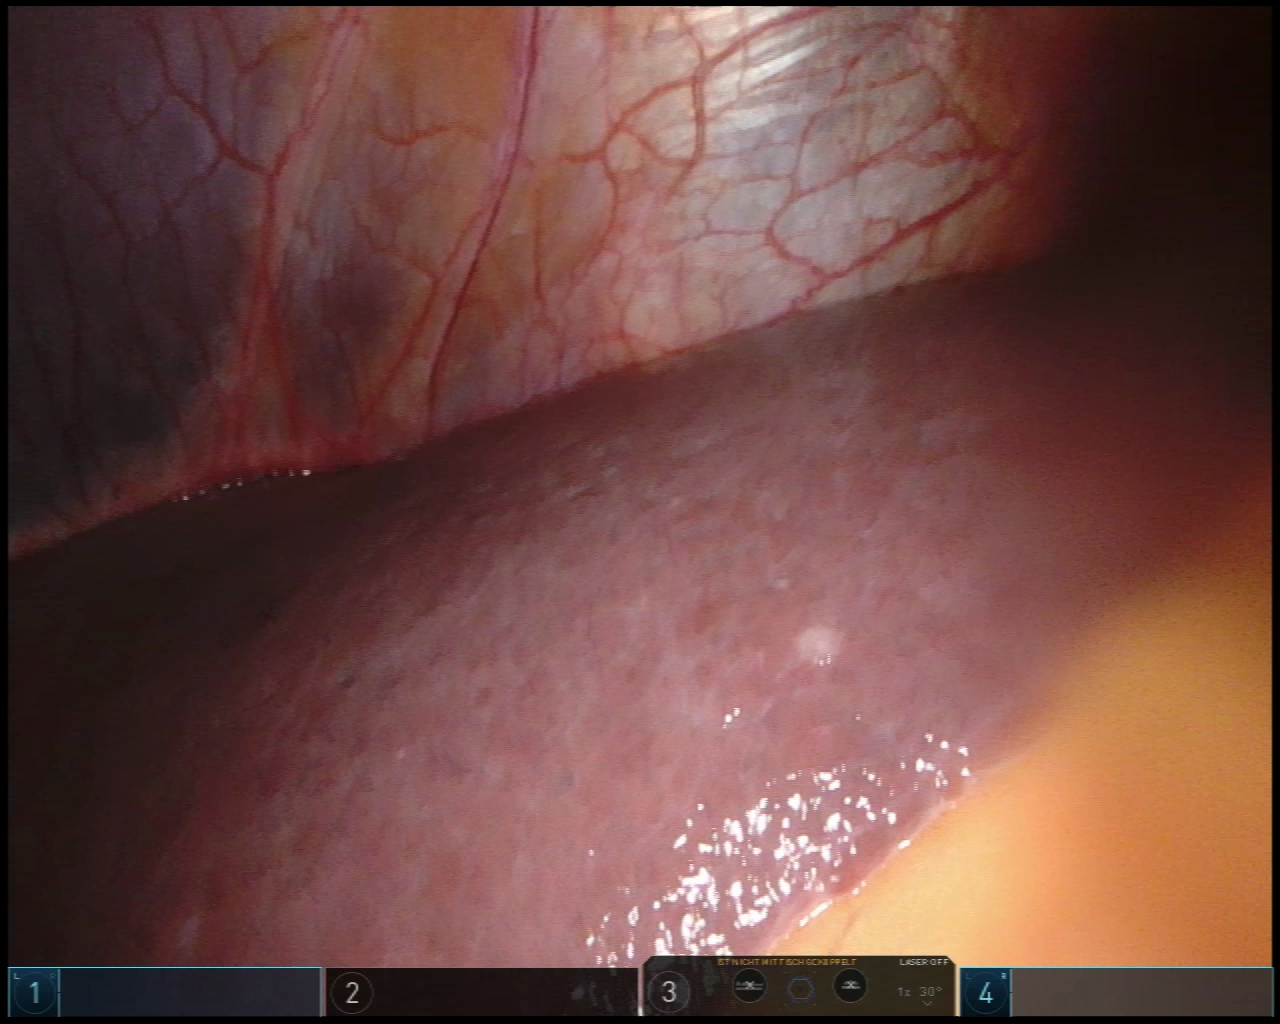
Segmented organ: liver
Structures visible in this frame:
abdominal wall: yes
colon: no
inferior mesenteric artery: no
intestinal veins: no
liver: yes
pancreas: no
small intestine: no
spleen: no
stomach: no
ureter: no
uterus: no
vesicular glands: no